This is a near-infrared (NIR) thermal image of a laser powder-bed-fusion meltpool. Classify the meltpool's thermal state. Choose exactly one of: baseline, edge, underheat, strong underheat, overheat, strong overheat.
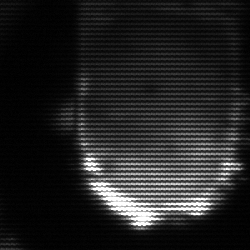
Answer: baseline